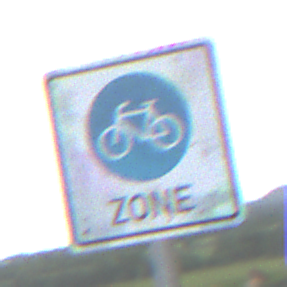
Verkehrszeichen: BeginnFahrradzone
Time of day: MorningAfternoon
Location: Outdoor (RoadRail)
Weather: PartlyCloudy
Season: NotSpecified
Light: Natural